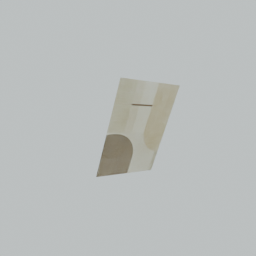
Label: decoration